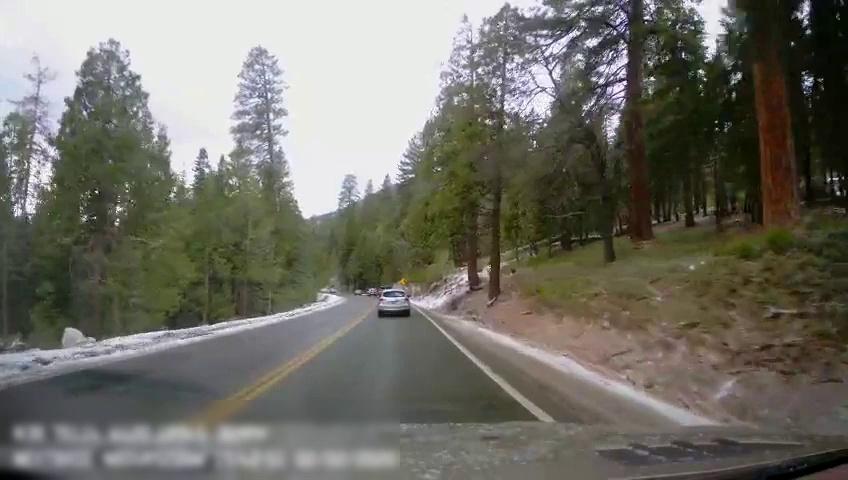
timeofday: Day
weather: Cloudy
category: Drivable Space
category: Vehicles | Truck
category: Vehicles | Car
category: Lanes | Current Lane
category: Lanes | Current Lane
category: Lanes | Opposite Lane
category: Lanes | Opposite Lane